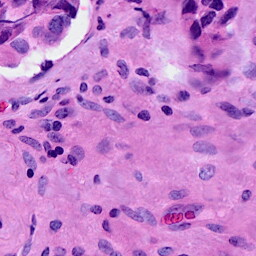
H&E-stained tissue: Breast